Interaction volume radius: 5 \u00c5
Interaction volume height: 30 \u00c5
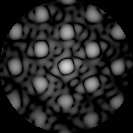
Disorder parameter: 0.1641